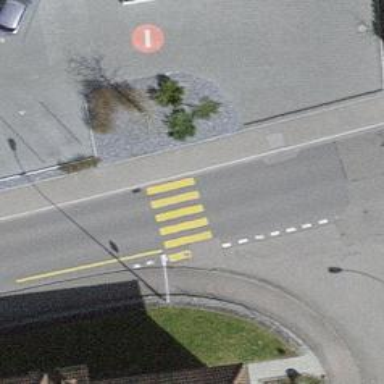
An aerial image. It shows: Uncontrolled zebra crossing with notable zebra markings.